Question: I have an example application (<URL> that encodes camera frames with MediaCodec while displaying them on a GLSurfaceView.
Systrace confirms 30 drawing calls are made each second:

However, a screenrecord recording (<URL> shows the apparent framerate to be considerably lower.
In a nutshell, my encoding & display loop does the following:
- - - -
On a Galaxy Nexus LTE and Nexus 7 (both with AOSP 4.4), the application performs as expected. So far only the Nexus 5 experiences this discrepancy between the number of frames drawn to the screen and the number of frames apparent...
I pray I'm not insane.
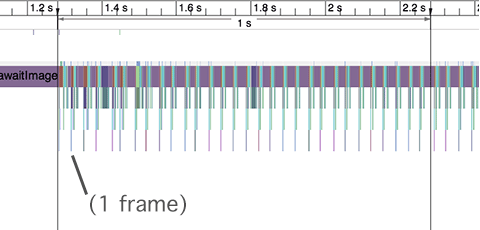
Answer: I was able to replicate the behavior, and my GL wizard office-mate figured out the problem.
Basically, one of the EGL contexts isn't noticing that the texture contents have changed, so it keeps rendering older data. We think it's getting occasional updates because it has a set of buffers that it cycles through, so eventually it re-uses the buffer you're looking at.
I was able to fix the problem in my code by updating the texture renderer class, changing this:
'''
GLES20.glBindTexture(GLES11Ext.GL_TEXTURE_EXTERNAL_OES, mTextureID);
'''
to this:
'''
GLES20.glBindTexture(GLES11Ext.GL_TEXTURE_EXTERNAL_OES, 0);
GLES20.glBindTexture(GLES11Ext.GL_TEXTURE_EXTERNAL_OES, mTextureID);
'''
The un-bind and re-bind causes the driver to pick up the right buffer.